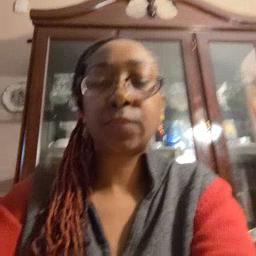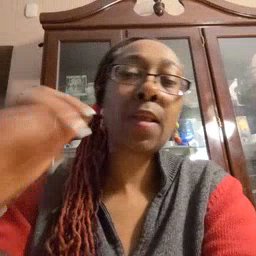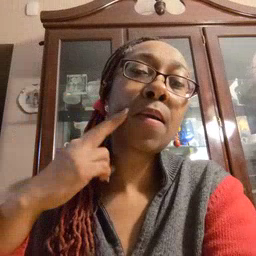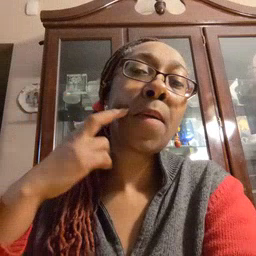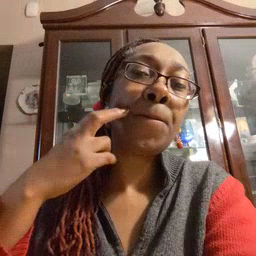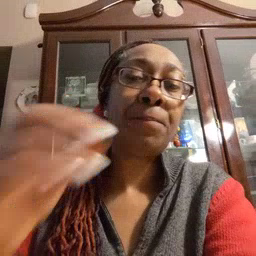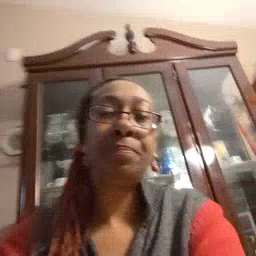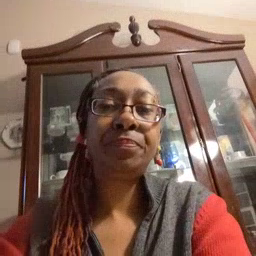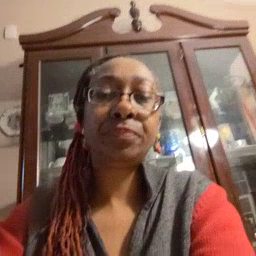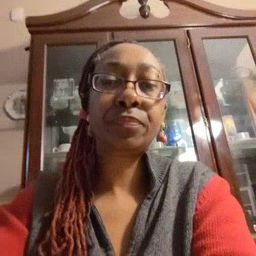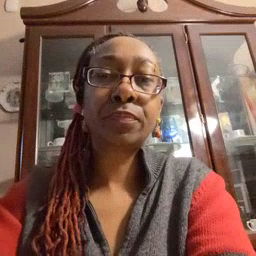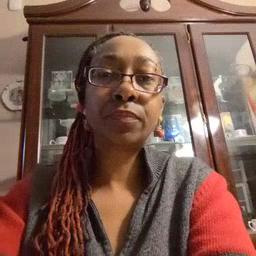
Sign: gum